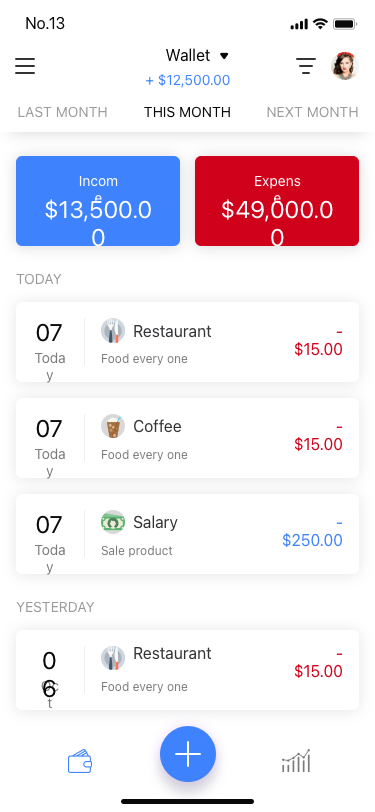
Text in this UI design:
- $15.00
Food every one
Oct
Restaurant
06
Yesterday
- $15.00
Food every one
Today
Restaurant
07
- $250.00
Sale product
Today
Salary
07
- $15.00
Food every one
Today
Coffee
07
Today
Income
$13,500.00
Expense
$49,000.00
Wallet
+ $12,500.00
This Month
Next Month
Last Month